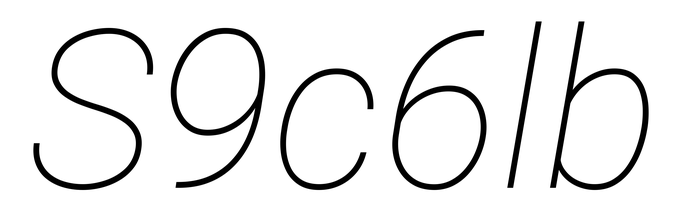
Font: Roboto-Italic_Thin_Italic